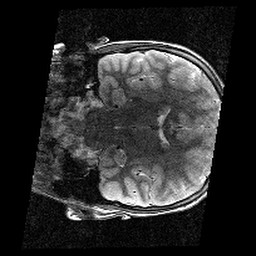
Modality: T2w
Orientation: coronal
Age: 12
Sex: male
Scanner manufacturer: siemens
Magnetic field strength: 3 T
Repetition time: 9.23 s
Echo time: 0.067 s